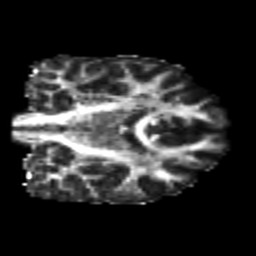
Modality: FA
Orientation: coronal
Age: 20
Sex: male
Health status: healthy
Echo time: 0.074 s